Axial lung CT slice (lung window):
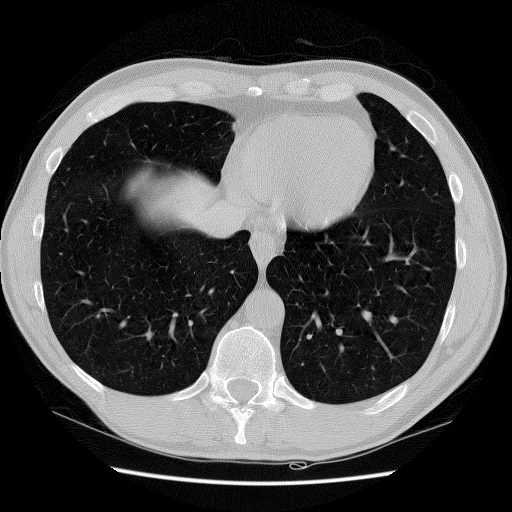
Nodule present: no